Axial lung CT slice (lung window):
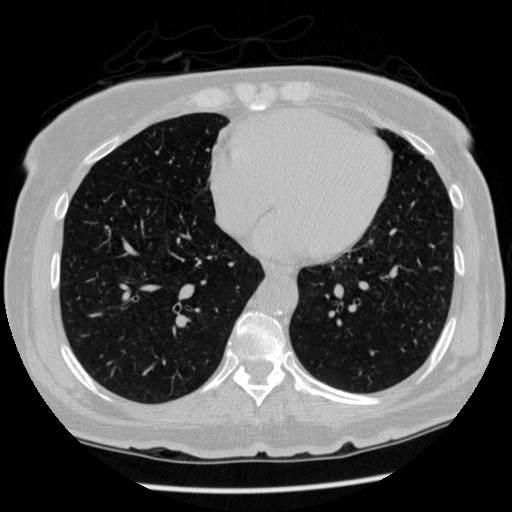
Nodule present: no